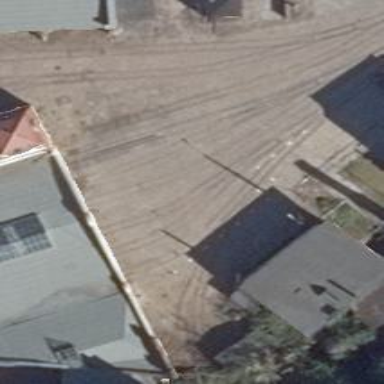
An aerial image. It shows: Unused railway yard.